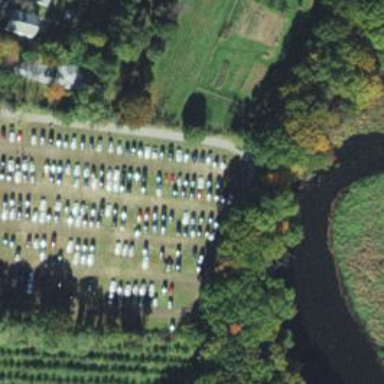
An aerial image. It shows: Parking area with grass surface.